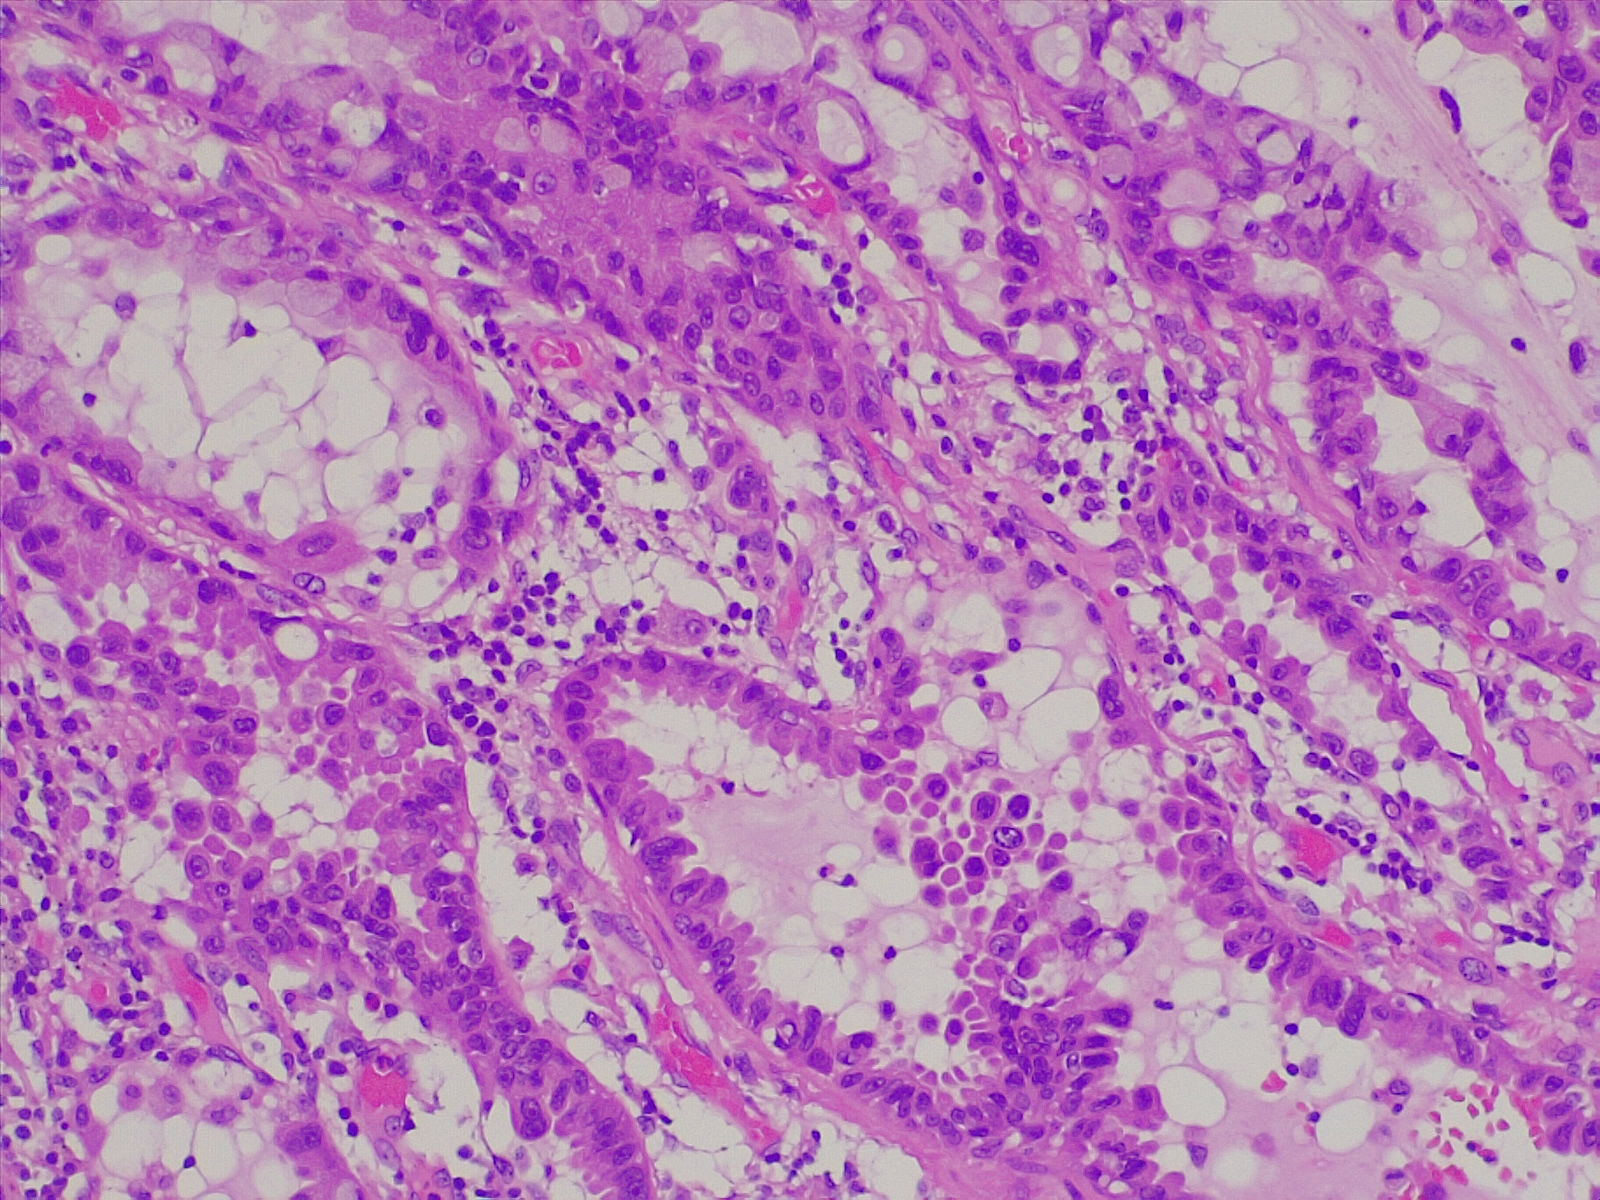
Label: lung adenocarcinoma, moderately differentiated